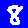
Digit: 8